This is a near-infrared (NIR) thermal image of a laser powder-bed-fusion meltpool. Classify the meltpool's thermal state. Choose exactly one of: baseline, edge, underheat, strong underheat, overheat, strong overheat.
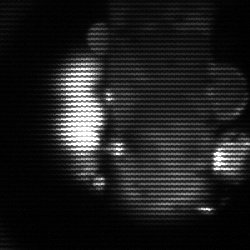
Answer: strong underheat